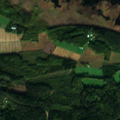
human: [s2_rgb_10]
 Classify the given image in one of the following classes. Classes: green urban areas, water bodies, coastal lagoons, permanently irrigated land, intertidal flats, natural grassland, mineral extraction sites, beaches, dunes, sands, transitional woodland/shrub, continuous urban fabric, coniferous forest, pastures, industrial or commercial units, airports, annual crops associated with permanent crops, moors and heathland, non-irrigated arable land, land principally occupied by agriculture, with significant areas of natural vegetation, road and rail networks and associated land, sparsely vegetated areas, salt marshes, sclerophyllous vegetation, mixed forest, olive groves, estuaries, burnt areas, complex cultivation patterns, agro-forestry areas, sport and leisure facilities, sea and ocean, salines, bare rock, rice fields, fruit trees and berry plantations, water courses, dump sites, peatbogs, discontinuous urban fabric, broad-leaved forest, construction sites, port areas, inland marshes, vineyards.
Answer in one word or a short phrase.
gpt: land principally occupied by agriculture, with significant areas of natural vegetation, broad-leaved forest, coniferous forest, mixed forest, peatbogs